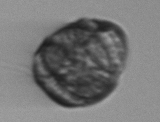
Label: Margalefidinium